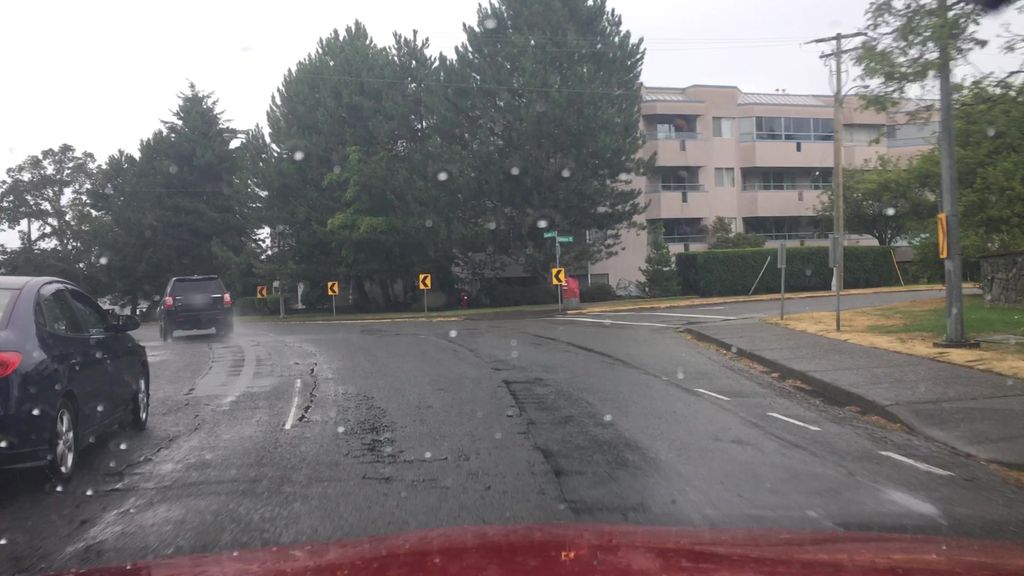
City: victoria